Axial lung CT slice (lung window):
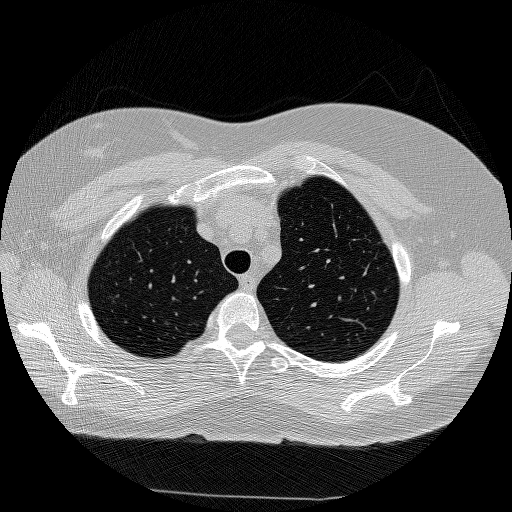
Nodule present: no